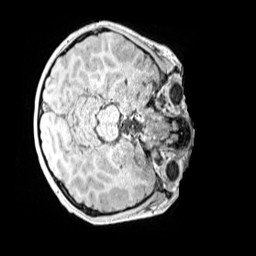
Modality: MP2RAGE
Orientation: axial
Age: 10
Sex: male
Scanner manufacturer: siemens
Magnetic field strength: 3 T
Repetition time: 4 s
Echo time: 0.00299 s